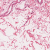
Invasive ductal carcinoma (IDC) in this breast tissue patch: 0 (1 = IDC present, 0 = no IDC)